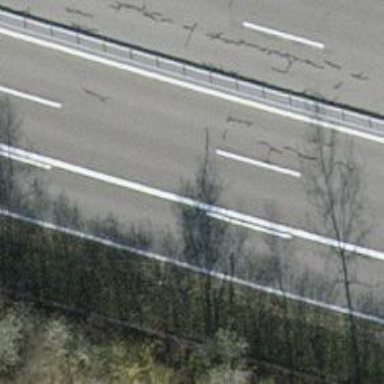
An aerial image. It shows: Asphalt trunk highway designated as motorroad.